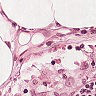
Metastatic tissue present: no